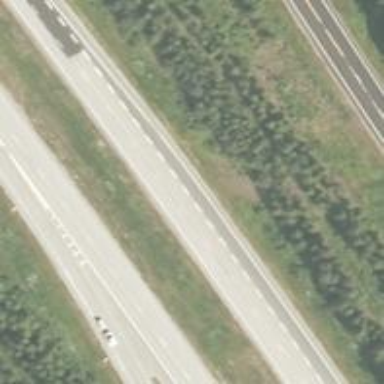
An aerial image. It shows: Asphalt motorway.